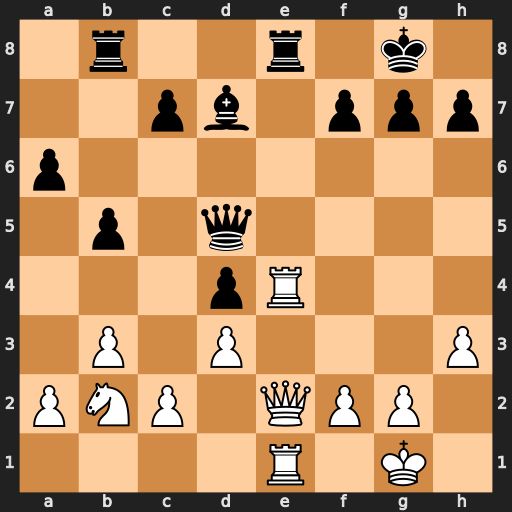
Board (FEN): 1r2r1k1/2pb1ppp/p7/1p1q4/3pR3/1P1P3P/PNP1QPP1/4R1K1
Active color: w
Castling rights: -
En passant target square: -
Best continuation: Rxe8+ Bxe8 Qxe8+ Rxe8 Rxe8#